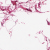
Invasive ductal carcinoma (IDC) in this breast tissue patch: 0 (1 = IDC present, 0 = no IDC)